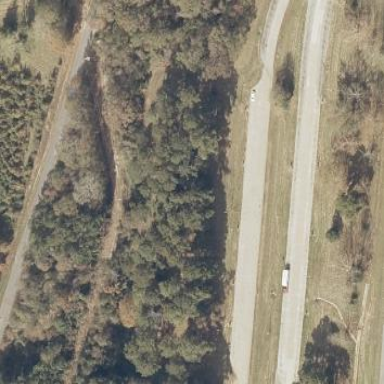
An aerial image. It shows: Rest area on the road.